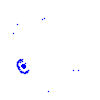
Particle: electron